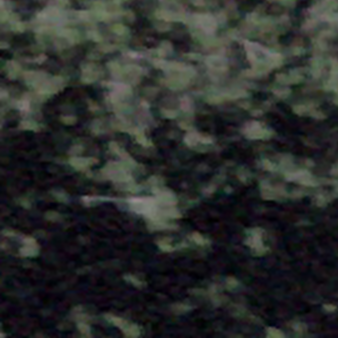
Label: other